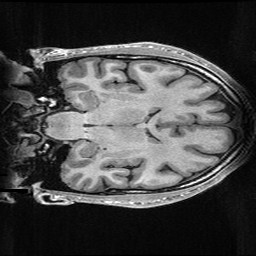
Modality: T1w
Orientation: coronal
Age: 30
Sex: male